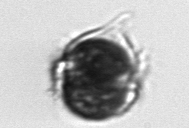
Label: Mesodinium